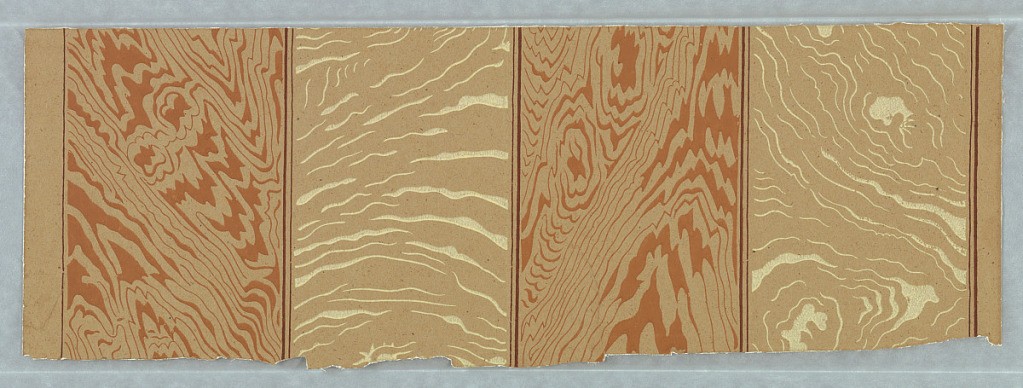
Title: Sidewall
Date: ca. 1860
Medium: Machine-printed on paper
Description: Full width, with alternating stripes of simulated wood graining in cream and brown, printed in cream and brown on unbleached brownish paper.